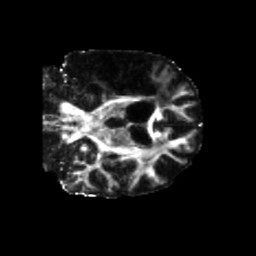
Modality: FA
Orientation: coronal
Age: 51
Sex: male
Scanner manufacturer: siemens
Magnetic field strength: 3 T
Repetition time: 5.25 s
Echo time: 0.08 s